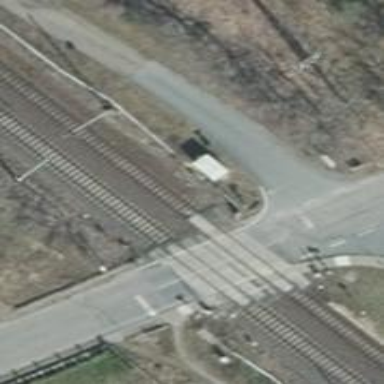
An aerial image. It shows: Level crossing with both lights and saltire in place.